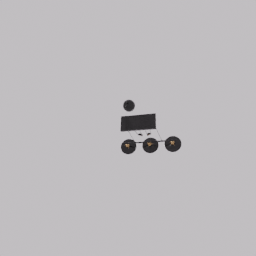
Label: lighting